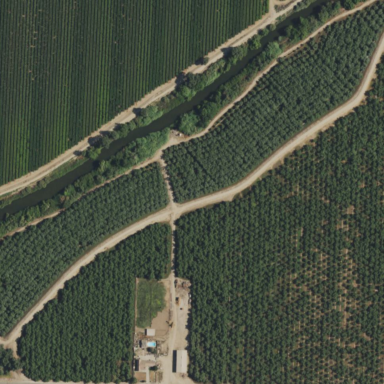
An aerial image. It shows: Orchard filled with walnut trees.